Field crop: maize
Growth stage: 2
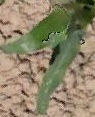
Species: maize